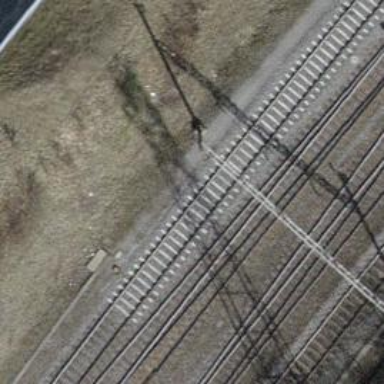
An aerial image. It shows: Single-track railway with electrified contact lines.